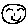
Label: smiley face